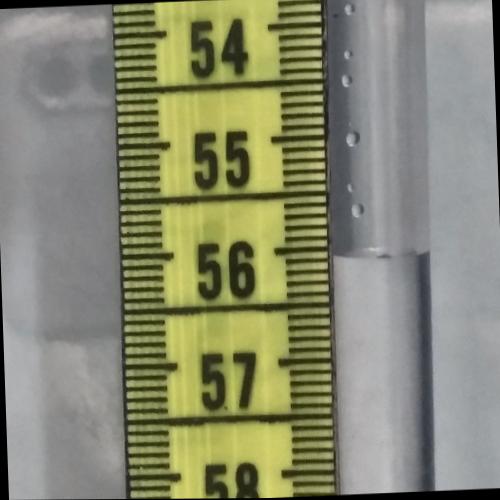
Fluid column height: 56.1 cm